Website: lowes
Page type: review-order
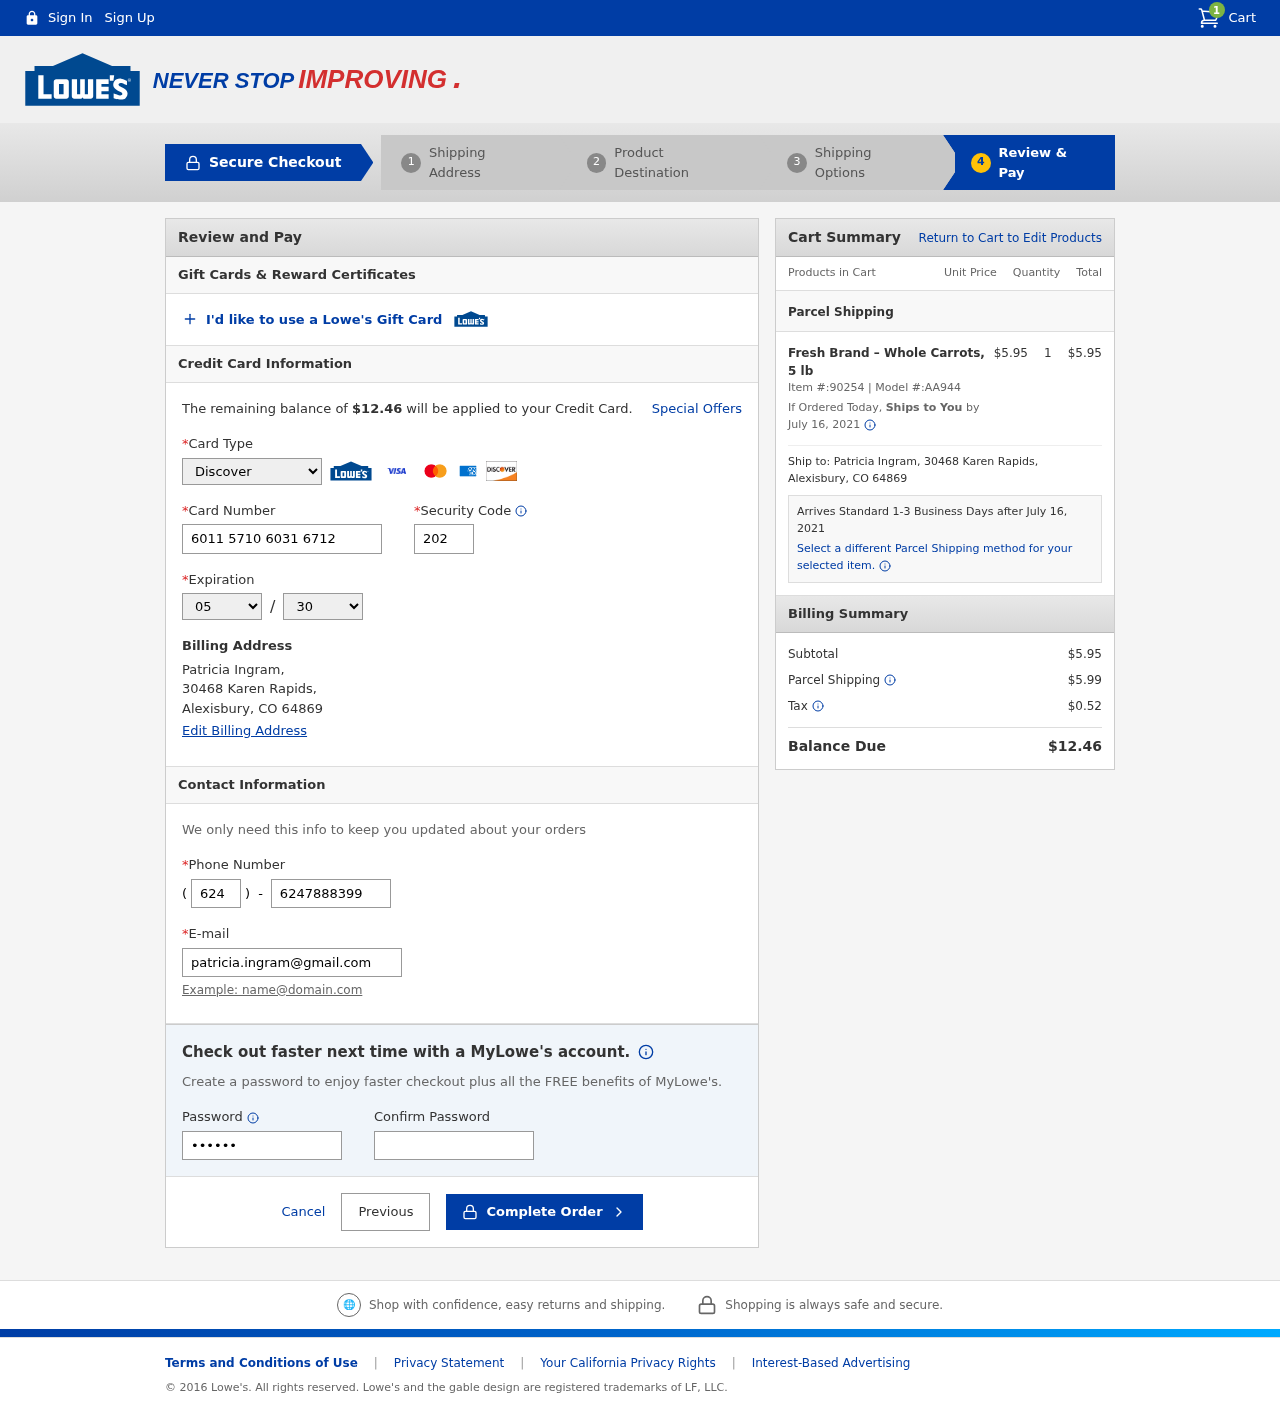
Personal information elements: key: PII_CARD_CVV
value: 202
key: PII_CARD_EXPIRY_MONTH
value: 05
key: PII_CARD_EXPIRY_YEAR
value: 30
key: PII_CARD_NUMBER
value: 6011 5710 6031 6712
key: PII_CARD_TYPE
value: Discover
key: PII_CITY
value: Alexisbury
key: PII_EMAIL
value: patricia.ingram@gmail.com
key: PII_FULLNAME
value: Patricia Ingram,
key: PII_PHONE
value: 6247888399
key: PII_PHONE_AREA
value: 624
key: PII_POSTCODE
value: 64869
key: PII_STATE_ABBR
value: CO
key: PII_STREET
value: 30468 Karen Rapids,
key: PII_FULLNAME2
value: Patricia Ingram
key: PII_STREET2
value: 30468 Karen Rapids
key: PII_CITY_STATE_ZIP2
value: Alexisbury, CO 64869
Product elements: key: PRODUCT1_NAME
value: Fresh Brand – Whole Carrots, 5 lb
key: PRODUCT1_PRICE
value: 5.95
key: PRODUCT1_QUANTITY
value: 1
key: PRODUCT1_ITEM_NUMBER
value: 90254
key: PRODUCT1_MODEL_NUMBER
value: AA944
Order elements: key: ORDER_NUM_ITEMS
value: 1
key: ORDER_TOTAL
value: $12.46
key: ORDER_SHIPPING_DATE
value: July 16, 2021
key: ORDER_SUBTOTAL
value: $5.95
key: ORDER_SHIPPING_DATE2
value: July 16, 2021
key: ORDER_SUBTOTAL2
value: $5.95
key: ORDER_SHIPPING_COST
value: $5.99
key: ORDER_TAX
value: $0.52